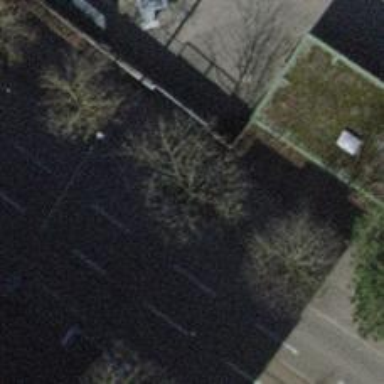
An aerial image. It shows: Avenue lined with trees.